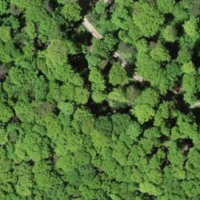
EUNIS habitat code: 41
Species observed at this site:
Cardamine heptaphylla